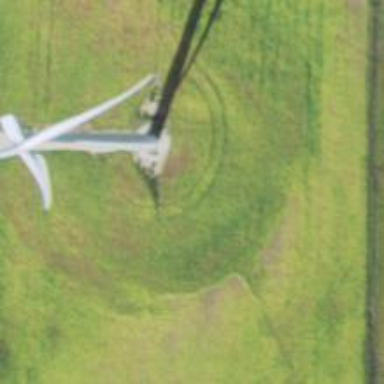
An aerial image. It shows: Wind generator in the form of horizontal axis wind turbine.